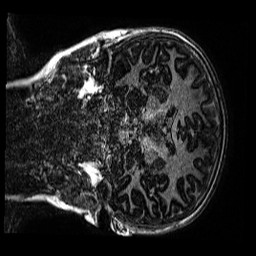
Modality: MP2RAGE
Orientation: coronal
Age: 12
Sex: male
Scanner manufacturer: siemens
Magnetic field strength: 3 T
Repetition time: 4 s
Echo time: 0.00299 s